Муравей из точки $A$ без начальной скорости скользит по гладкой соломинке, у которой наклонный прямолинейный участок $A B$ в точке $B$ плавно переходит в дугу $B C$ с радиусом кривизны $R$, а эта дуга в точке $C$ также плавно переходит в горизонтальный прямолинейный участок $C D$ (см. рисунок).
Известно, что $A B: B C: C D=1: 2: 3$, и суммарная длина пути много меньше $R$. Вычислите время скольжения муравья по соломинке от точки $A$ до точки $D$.
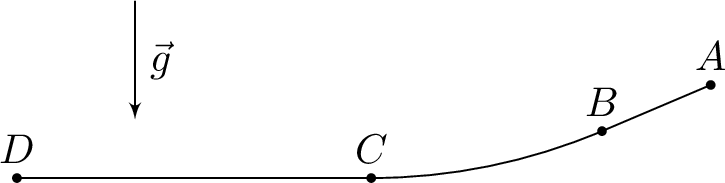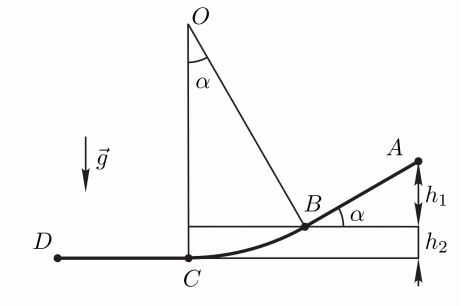
Решение: Полное время движения муравья складывается из времени движения $t_{1}$ по участку $A B$, времени $t_{2}$ на участке $B C$ и времени $t_{3}$ на участке $C D$. Пусть $A B=l$.  1. Восстановим из точек $B$ и $C$ перпендикуляры к траектории движения муравья, они являются радиусами дуги $B C$ (см. рисунок). Пусть $\angle B O C=\alpha=2 l / R$. Поскольку $l \ll R$, то $\sin \alpha \approx \alpha=2 l / R$. Ускорение на прямолинейном участке $A B$ равно $a_{1}=g \sin \alpha=2 g l / R$. $$ \text { Поскольку } l=\frac{a_{1} t_{1}^{2}}{2}, \text { то } \quad t_{1}=\sqrt{\frac{2 l}{a_{1}}}=\sqrt{\frac{R}{g}}. $$ Скорость в конце этого участка $v_{B}=\sqrt{2 g h_{1}}=\sqrt{2 g l \sin \alpha}=2 l \sqrt{g / R}$. 2. Вычислим $t_{2}$. Из закона сохранения энергии найдём скорость $v_{C}$ муравья в точке $C$. Это будет его наибольшая скорость. $$ m g\left(h_{1}+h_{2}\right)=\frac{m v_{C}^{2}}{2}, $$ следовательно, $$ v_{C}=\sqrt{2 g\left(h_{1}+h_{2}\right)}. $$ Найдём $h_{1}$ и $h_{2}$. $h_{1}=l \sin \alpha=2 \frac{l^{2}}{R}, \quad h_{2}=R(1-\cos \alpha)=2 R \sin ^{2}(\alpha / 2)=2 R(\alpha / 2)^{2}=2 \frac{l^{2}}{R}$. Получаем $h_{1}+h_{2}=4 \frac{l^{2}}{R}$, таким образом, $v_{C}=2 l \sqrt{\frac{2 g}{R}}$. На участке $B C$ движение муравья аналогично колебательному движению математического маятника с длиной подвеса $R$. Его циклическая частота $\omega=\sqrt{g / R}$. Время $t_{2}$ движения муравья из точки $B$ в точку $C$ равно времени его обратного движения из точки $C$ в точку $B$, которое можно найти из уравнения гармонических колебаний: $$ v_{B}=v_{C} \cos \left(\sqrt{\frac{g}{R}} t_{2}\right), $$ откуда $$ t_{2}=\sqrt{\frac{R}{g}} \arccos \frac{v_{B}}{v_{C}}=\frac{\pi}{4} \sqrt{\frac{R}{g}}. $$ 3. На отрезке $C D$ муравей движется равномерно со скоростью $v_{C}$, следовательно, $t_{3}=\frac{3 l}{v_{C}}=\frac{3}{2} \sqrt{\frac{R}{2 g}}$. Полное время движения муравья $$ t=t_{1}+t_{2}+t_{3}=\sqrt{\frac{R}{g}}\left(1+\frac{\pi}{4}+\frac{3}{2 \sqrt{2}}\right) \approx 2.85 \sqrt{\frac{R}{g}}. $$
Ответ: $$ t=\sqrt{\frac{R}{g}}\left(1+\frac{\pi}{4}+\frac{3}{2 \sqrt{2}}\right) \approx 2.85 \sqrt{\frac{R}{g}}. $$
Темы:
T, Механика, Кинематика, Всероссийские, Ускорение